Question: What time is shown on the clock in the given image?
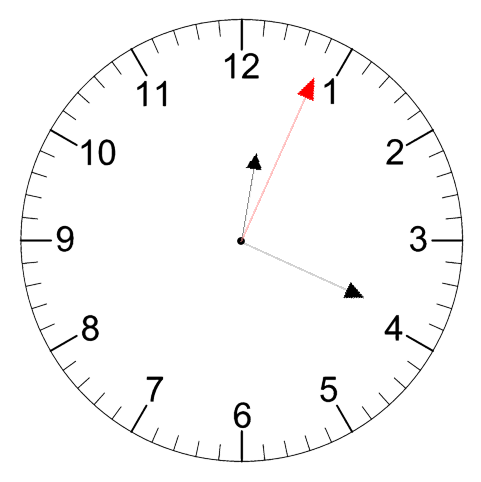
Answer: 12:19:04